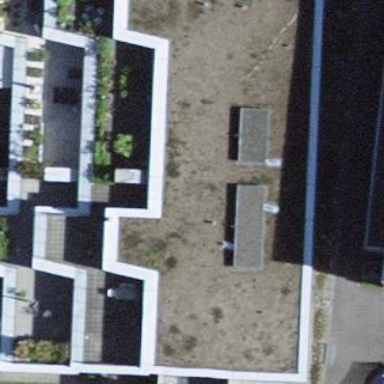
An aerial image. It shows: Terrace building.